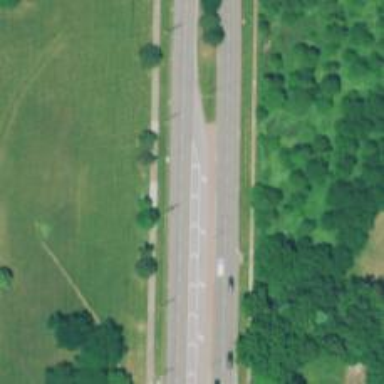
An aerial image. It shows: Road marking featuring gore chevron.